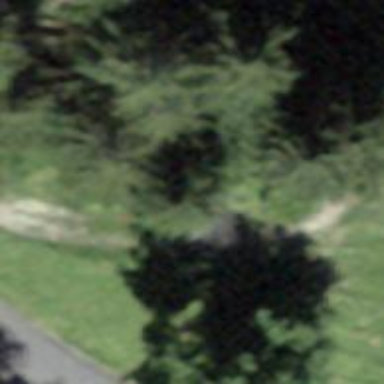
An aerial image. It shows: Path.